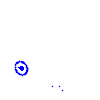
Particle: pion